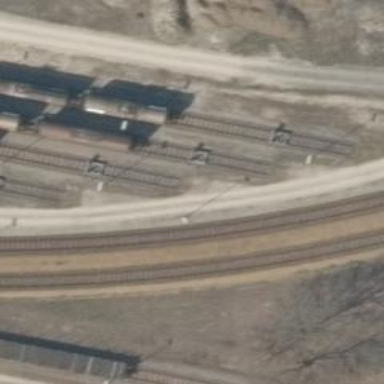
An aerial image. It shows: Railway yard in service.